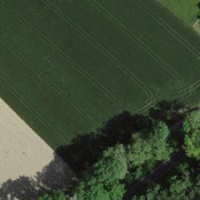
EUNIS habitat code: 52
Species observed at this site:
Erythronium dens-canis